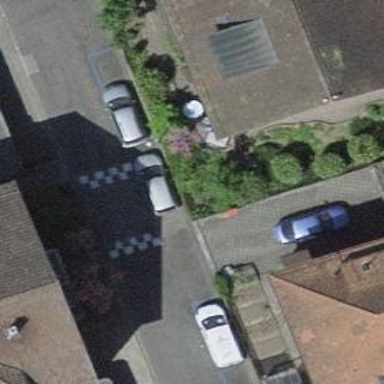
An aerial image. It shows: Traffic calming table.